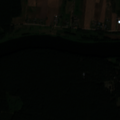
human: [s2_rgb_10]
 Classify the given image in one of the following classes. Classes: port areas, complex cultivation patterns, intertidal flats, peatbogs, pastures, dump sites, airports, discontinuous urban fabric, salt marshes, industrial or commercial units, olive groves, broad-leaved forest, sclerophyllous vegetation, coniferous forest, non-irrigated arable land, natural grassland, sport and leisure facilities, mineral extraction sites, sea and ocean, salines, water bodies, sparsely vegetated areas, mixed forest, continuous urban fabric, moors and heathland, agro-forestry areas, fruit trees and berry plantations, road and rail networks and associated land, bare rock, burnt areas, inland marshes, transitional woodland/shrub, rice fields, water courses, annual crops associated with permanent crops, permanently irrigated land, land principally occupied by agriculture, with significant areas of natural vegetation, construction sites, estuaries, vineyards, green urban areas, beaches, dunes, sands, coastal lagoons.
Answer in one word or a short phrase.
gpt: discontinuous urban fabric, non-irrigated arable land, complex cultivation patterns, coniferous forest, water courses